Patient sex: M
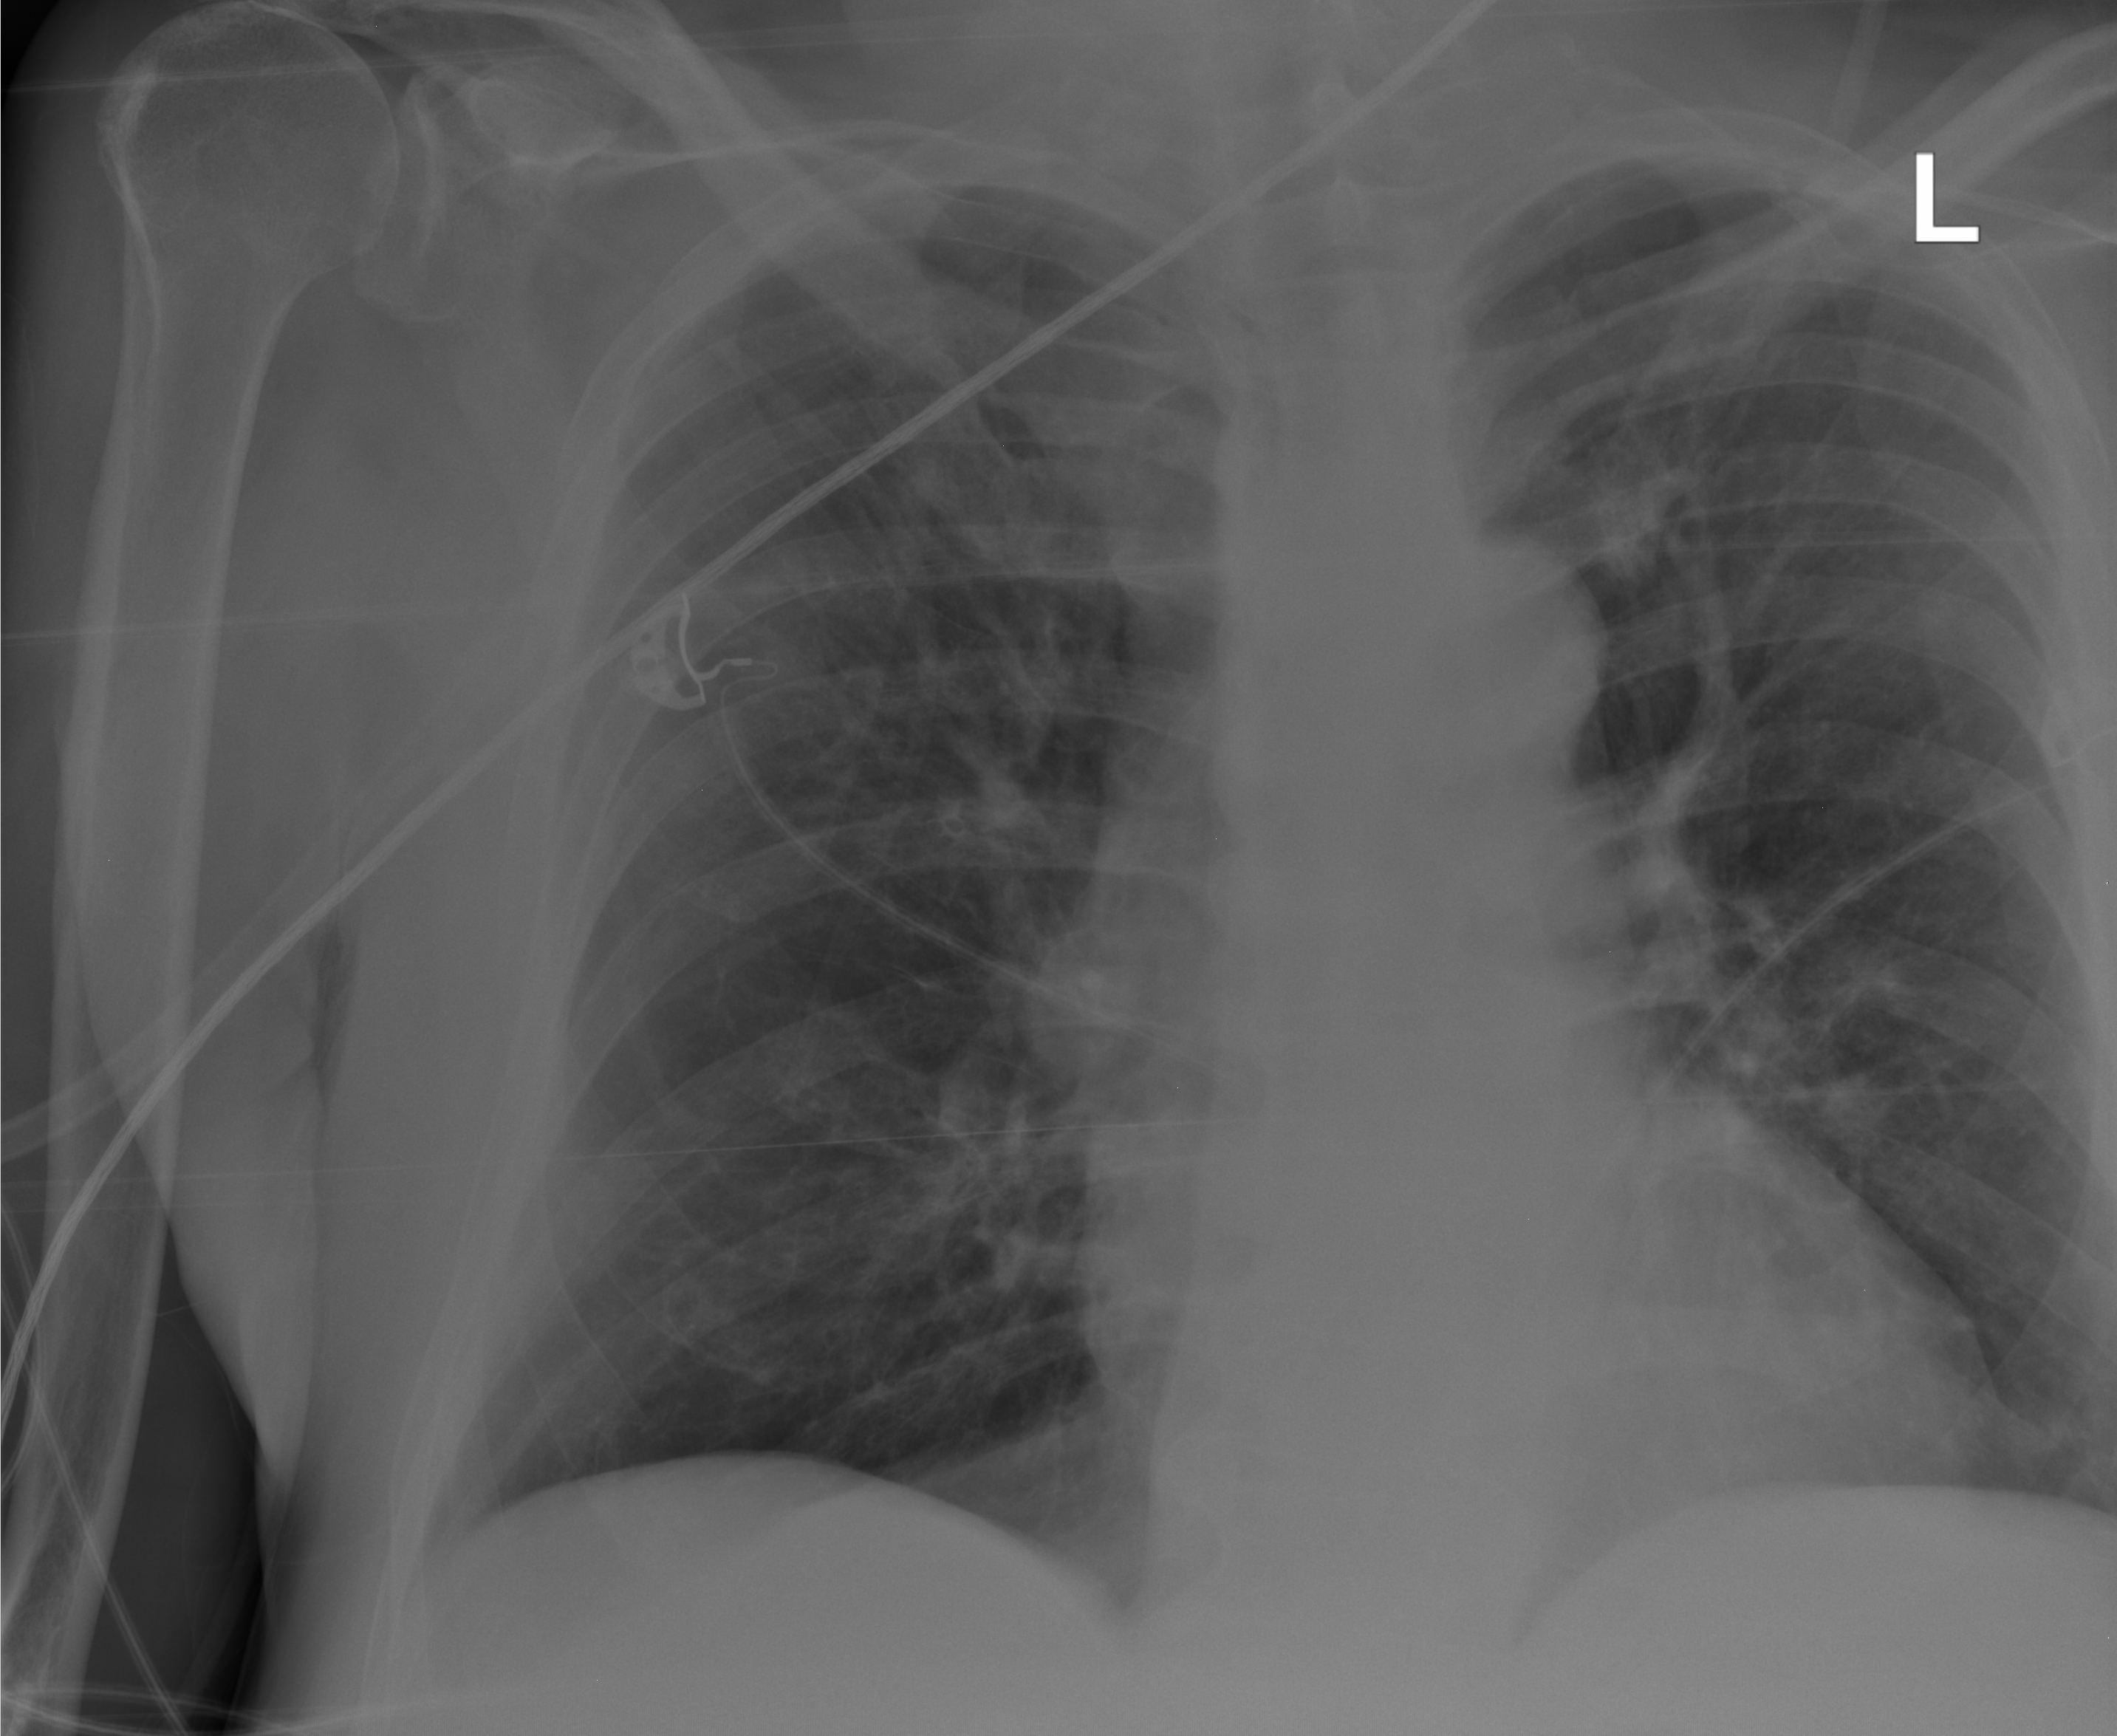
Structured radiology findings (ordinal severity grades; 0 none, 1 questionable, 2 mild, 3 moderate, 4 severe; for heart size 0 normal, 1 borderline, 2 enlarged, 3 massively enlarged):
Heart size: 0
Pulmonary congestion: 2
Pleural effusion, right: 0
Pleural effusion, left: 0
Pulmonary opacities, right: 0
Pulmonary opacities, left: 0
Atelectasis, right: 0
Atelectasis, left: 2